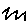
Label: zigzag